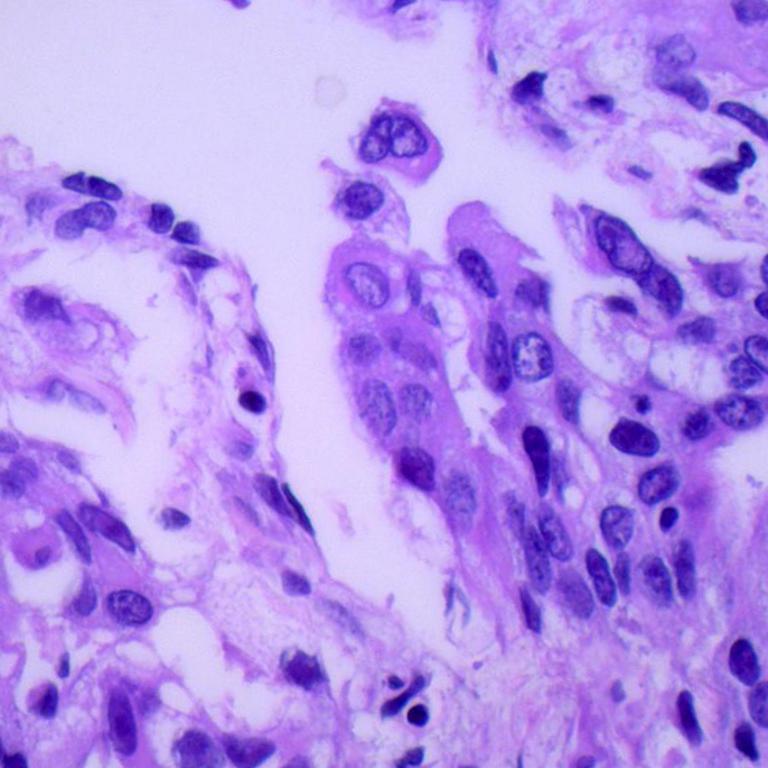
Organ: lung
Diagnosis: adenocarcinomas